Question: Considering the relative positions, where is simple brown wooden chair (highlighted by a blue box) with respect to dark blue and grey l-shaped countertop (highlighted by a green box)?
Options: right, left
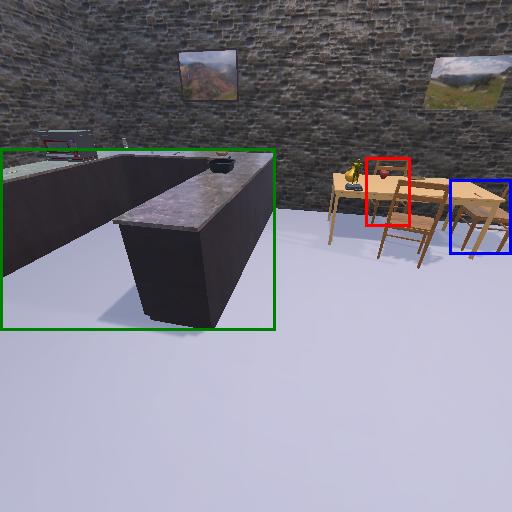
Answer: right